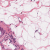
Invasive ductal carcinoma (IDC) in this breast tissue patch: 0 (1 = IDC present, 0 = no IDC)